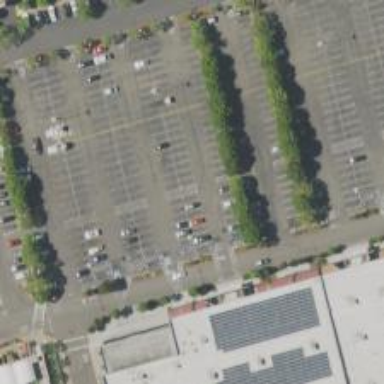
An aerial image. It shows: Parking space is available.